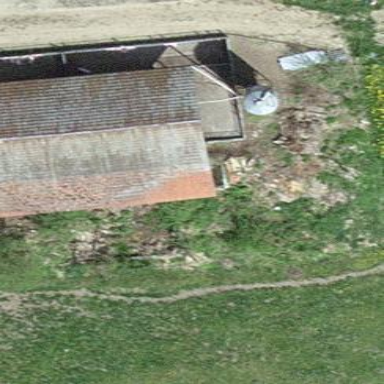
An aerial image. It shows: Sty building.